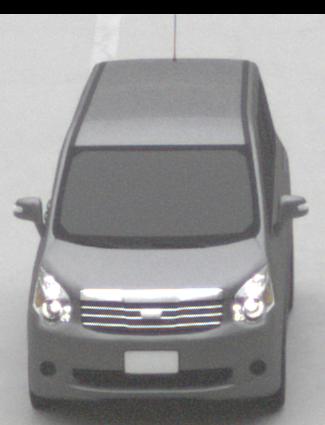
Make: Toyota
Model: Noah
Detailed model: Voxy R70G
Model produced from: 2007
Model produced until: 2013
Doors: 5
Color: gray
Road condition: dry road
Daytime: midday
Contrast: low contrast